Question: I have successfully downloaded and installed AJAX framework, and the control toolkit.
While trying to insert any AJAX controls such as UpdatePanels or ScriptManagers into an existent ASP.NET Web Site (which currently has no AJAX functionalities) I get the following error:
"Attempret do read or write protected memory. This is often an indicator that other memory is corrupt."
So as a test, I've created a brand new project, as an ASP.NET AJAX-Enabled Web Site, as follows:
---

---
And in the default page of this project there is an ScriptManager already, and I've been able to insert an UpdatePanel, do a little test with a label and a button updating its content to the current time.
The question is: What does an "ASP.NET AJAX-Enabled Web Site" have that an "ASP.NET Web Site" does not that prevents me from adding AJAX controls ?
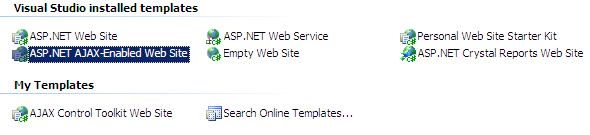
Answer: Do you have more than one version of the AJAX libraries. Often times, the versions can be different between what you have set to use in the configuration file and the controls you are slapping on the page. That is the first place I would check.
You also need to make sure you have the correct version of both AJAX and the control library. This can be you downloaded an old control kit and are using the latest .NET framework, as much of the AJAX functionality has been included in .NET 4.0. Or it can be downloading newer bits and trying to use them with 2.0.